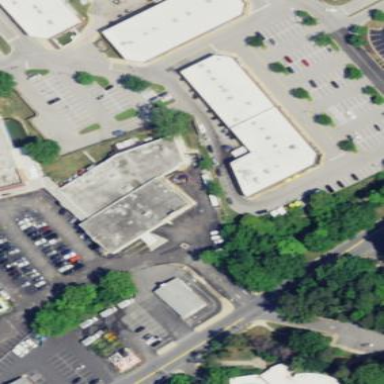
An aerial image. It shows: Retail building.